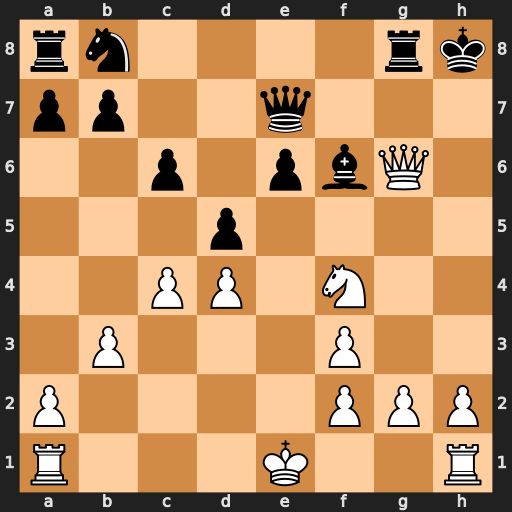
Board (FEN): rn4rk/pp2q3/2p1pbQ1/3p4/2PP1N2/1P3P2/P4PPP/R3K2R
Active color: w
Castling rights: KQ
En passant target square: -
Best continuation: Qh6+ Qh7 Qxf6+